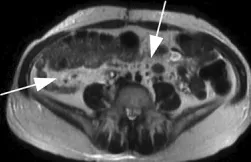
Axial T2-weighted magnetic resonance imaging (MRI) of the pelvis showing the amount of soft tissue before . A: There is increased soft tissue in the retroperitoneum inferior to the aortic bifurcation, the cause of the bilateral ureteral obstruction.
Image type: radiology (mri)